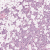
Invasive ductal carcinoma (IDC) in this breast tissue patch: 1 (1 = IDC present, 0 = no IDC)